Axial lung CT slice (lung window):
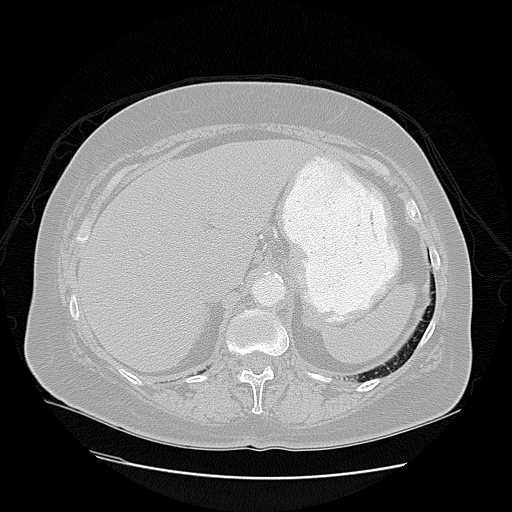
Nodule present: no